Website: apple
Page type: billing-address
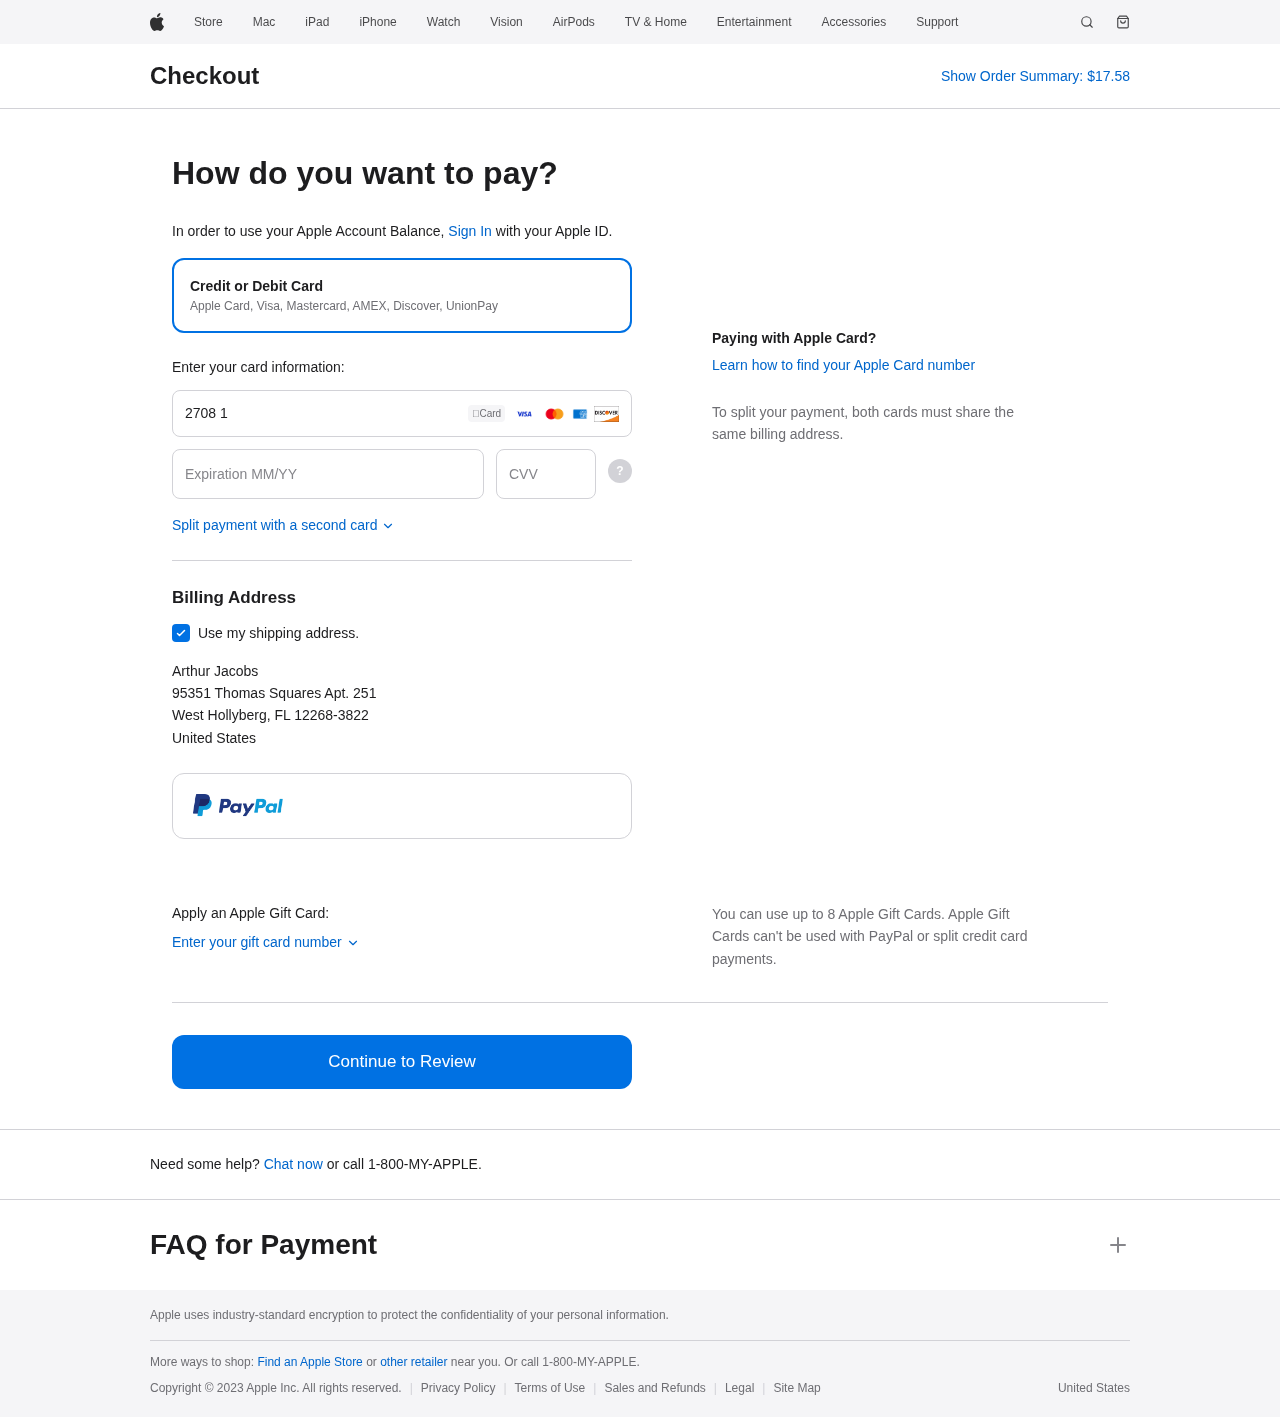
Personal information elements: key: PII_CARD_CVV
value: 811
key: PII_CARD_EXPIRY
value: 12/26
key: PII_CARD_NUMBER
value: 2708 1420 1321 1900
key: PII_CITY
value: West Hollyberg
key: PII_COUNTRY
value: United States
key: PII_FULLNAME
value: Arthur Jacobs
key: PII_POSTCODE_FULL
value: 12268-3822
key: PII_STATE_ABBR
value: FL
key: PII_STREET
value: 95351 Thomas Squares Apt. 251
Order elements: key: ORDER_TOTAL
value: $17.58